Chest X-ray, PA view. Patient: 20 years old, sex F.
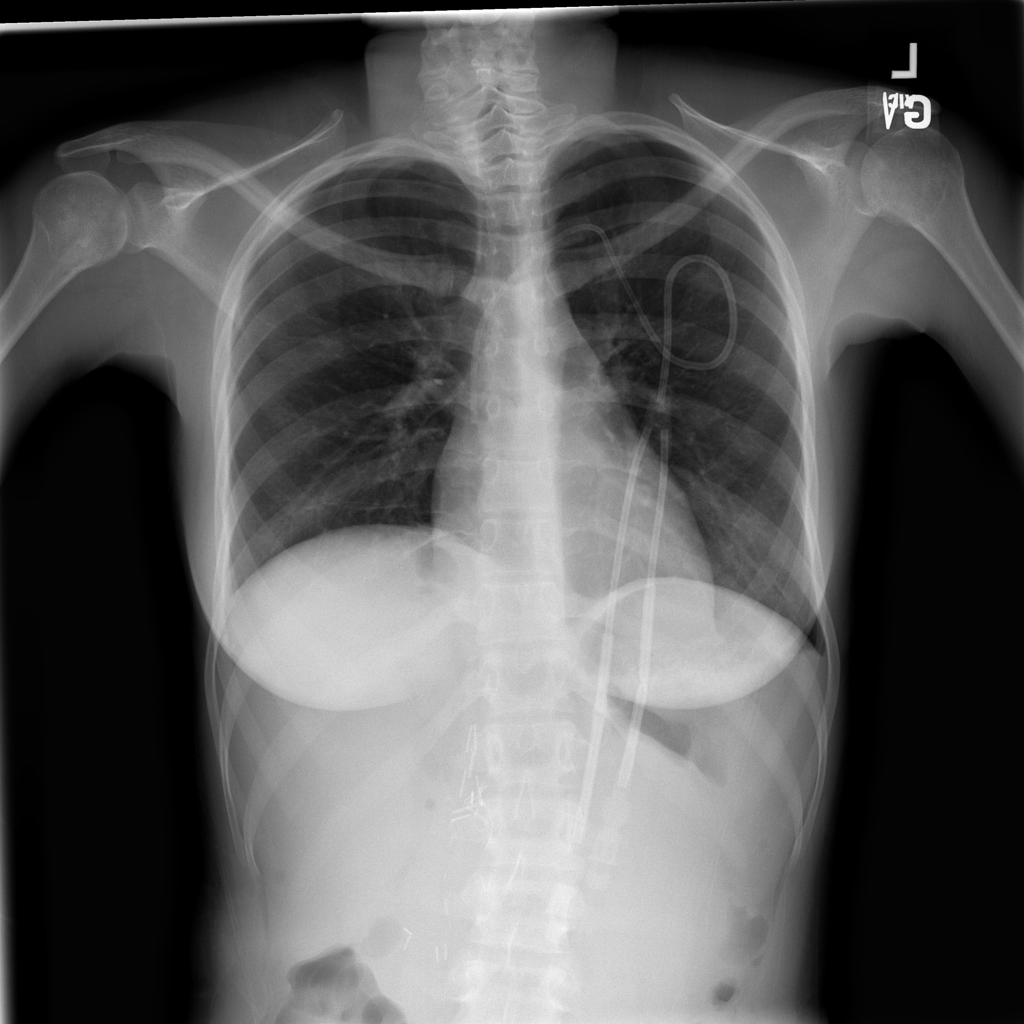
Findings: No Finding